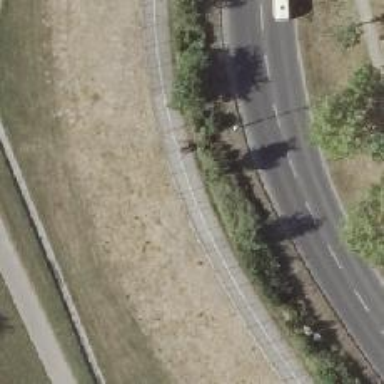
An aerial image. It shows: Concrete sidewalk with cycleway. Both the sidewalk and the cycleway have concrete surfaces.